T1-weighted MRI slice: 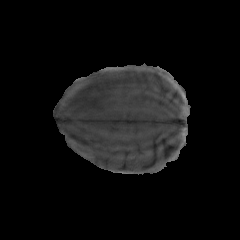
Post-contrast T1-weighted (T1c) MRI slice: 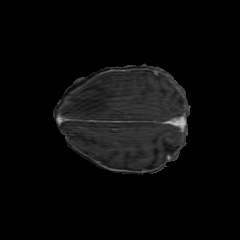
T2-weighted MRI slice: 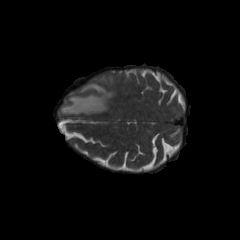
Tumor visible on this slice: yes